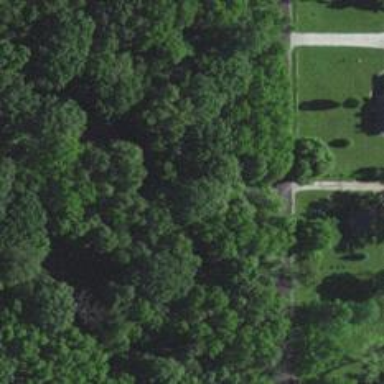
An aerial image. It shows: Driveway leading to service road.